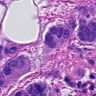
Metastatic tissue present: yes